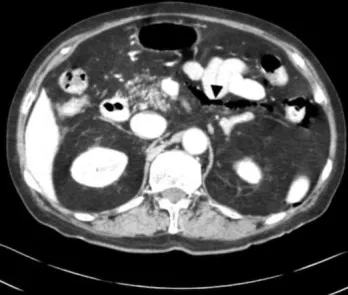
(a) Enhanced CT image of the patient's abdomen showing free air around the sigmoid colon, transverse colon, and descending colon (arrowhead).
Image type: radiology (ct)